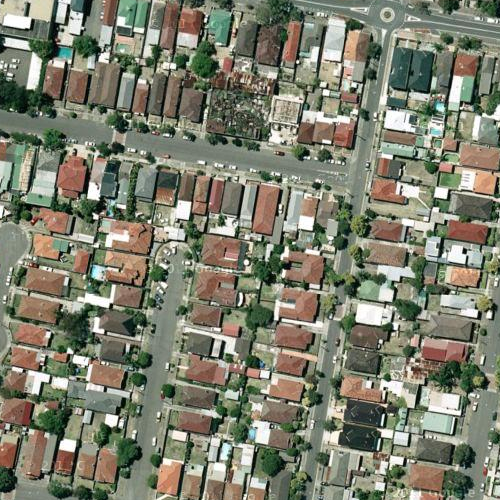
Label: sydney